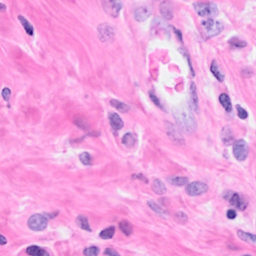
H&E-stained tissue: Breast